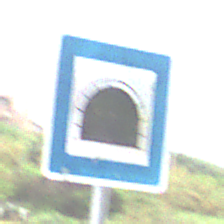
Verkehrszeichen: Tunnel
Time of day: Midday
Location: Roofed (Beach)
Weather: Overcast
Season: NotSpecified
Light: Natural